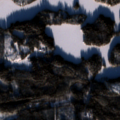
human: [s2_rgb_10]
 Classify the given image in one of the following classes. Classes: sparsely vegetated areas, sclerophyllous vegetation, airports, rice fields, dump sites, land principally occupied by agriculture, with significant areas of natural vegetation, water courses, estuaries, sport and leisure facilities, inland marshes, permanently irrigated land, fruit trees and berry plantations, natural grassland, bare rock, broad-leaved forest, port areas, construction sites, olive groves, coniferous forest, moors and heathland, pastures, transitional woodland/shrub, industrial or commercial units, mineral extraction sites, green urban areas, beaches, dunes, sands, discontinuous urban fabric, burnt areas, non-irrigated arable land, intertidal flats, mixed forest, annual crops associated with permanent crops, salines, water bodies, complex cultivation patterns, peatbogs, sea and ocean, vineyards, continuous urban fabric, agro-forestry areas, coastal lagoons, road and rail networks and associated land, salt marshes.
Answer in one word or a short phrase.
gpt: coniferous forest, mixed forest, water bodies